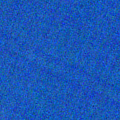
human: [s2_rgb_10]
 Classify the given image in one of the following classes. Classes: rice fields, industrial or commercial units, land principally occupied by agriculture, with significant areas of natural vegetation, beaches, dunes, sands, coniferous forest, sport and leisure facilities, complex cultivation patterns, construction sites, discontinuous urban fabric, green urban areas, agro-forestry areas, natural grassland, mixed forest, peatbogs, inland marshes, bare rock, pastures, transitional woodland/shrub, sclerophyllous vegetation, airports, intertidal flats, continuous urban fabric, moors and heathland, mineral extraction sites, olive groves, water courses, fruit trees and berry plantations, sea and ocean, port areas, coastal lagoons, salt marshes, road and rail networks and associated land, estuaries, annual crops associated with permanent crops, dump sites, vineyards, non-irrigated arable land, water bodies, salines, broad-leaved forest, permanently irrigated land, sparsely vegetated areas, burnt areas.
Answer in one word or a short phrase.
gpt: sea and ocean